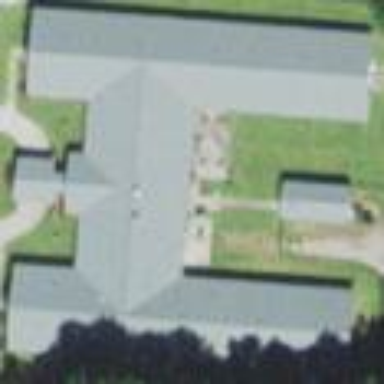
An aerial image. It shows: Nursing home building.